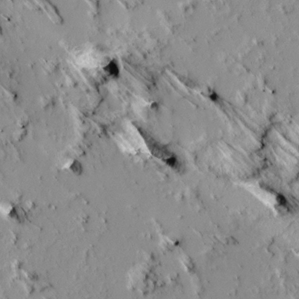
Label: non_frost